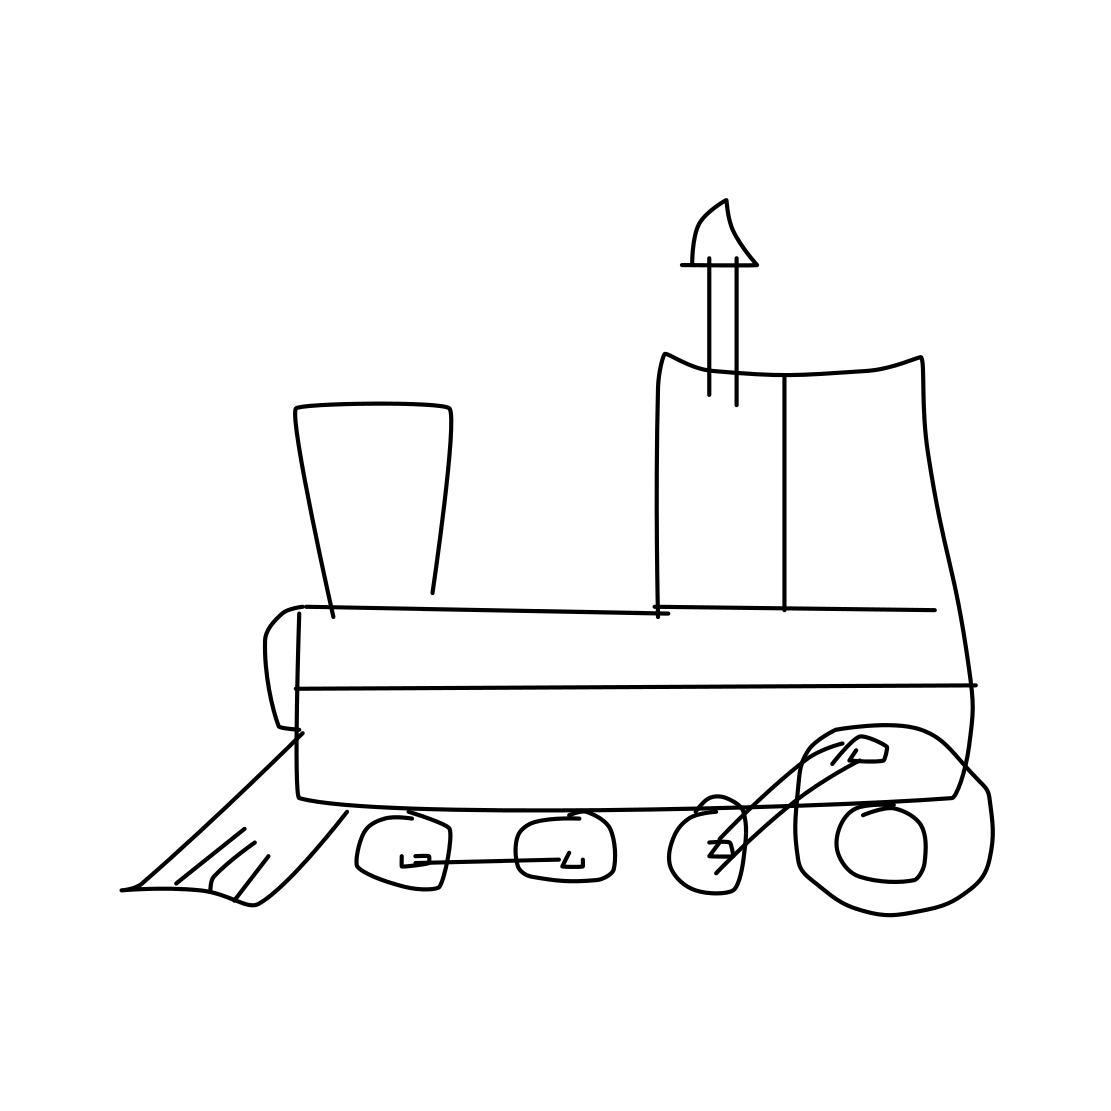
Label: train